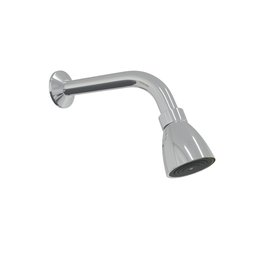
Label: appliances